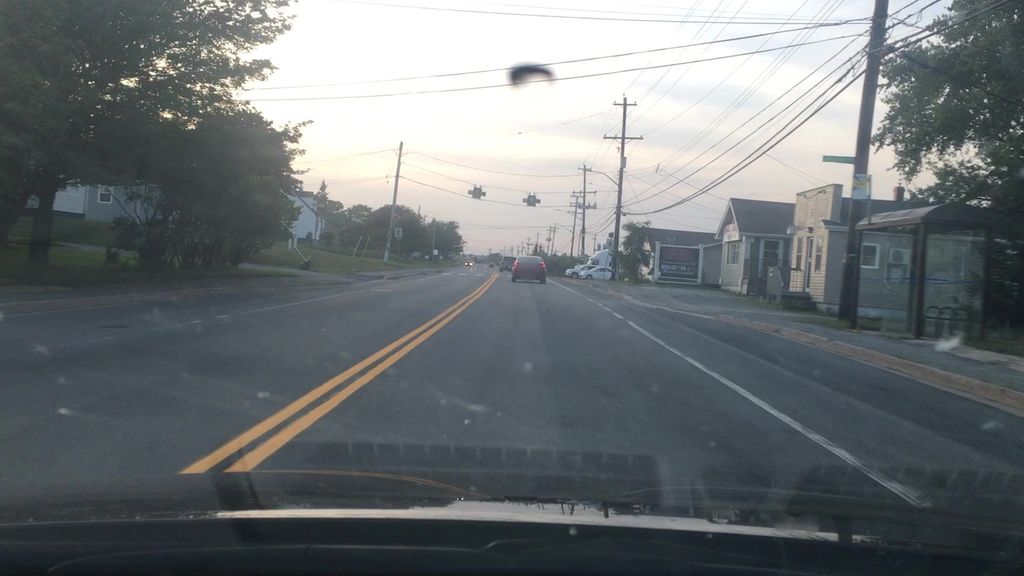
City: halifax